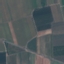
Label: PermanentCrop